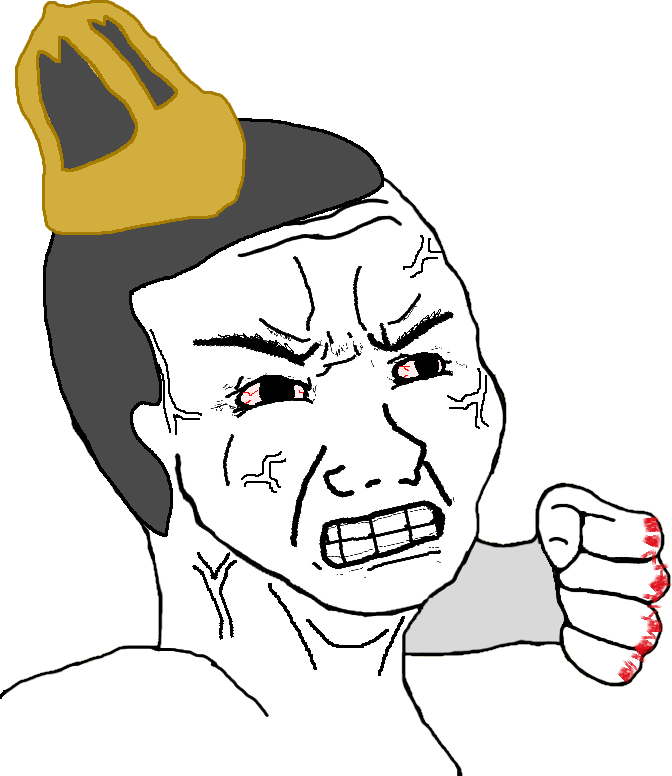
Label: 5_Rage